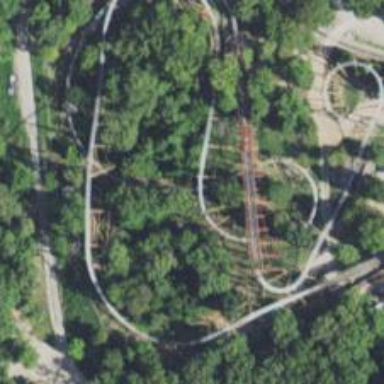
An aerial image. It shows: Monorail bridge over railway.